Question: My users want a way to do mass uploads/edits to our products database, almost as if they were using excel, where they can copy and paste in a spreadsheet. Although this makes me cringe to think about, I am not the boss so it is what it is. I am just going to dump everything to a datagrid view and let them edit it there (ugh). There are many things though that require specific values (ie Size) and I do not want them to enter in XL, XLarge, X-Large, xlarge when they should all be XLarge for example. So I need combo boxes. Easy enough, but they also want to be able to select what columns are going to be displayed, so it isn't a static table that I can just specify column types. I've managed to dynamically make the appropriate columns combobox columns and fill them with data. I fill them like so:
'''
for (int y = 0; y < table.Rows.Count; y++)
{
viewMassEdit.Rows.Add();
for (int x = 0; x < table.Columns.Count; x++)
viewMassEdit.Rows[y].Cells[x].Value = table.Rows[y][x].ToString();
}
'''
All of the data fills correctly. No exceptions. Here's where the problem comes in. This creates a large table, and when I begin to scroll around, vertically or horizontally, these unhandled error messages periodically pop up:

What the crap is it talking about? It accepted the value fine when I put it there, how is it a problem now when I am navigating through the table? Furthermore, where would I go to handle this error?
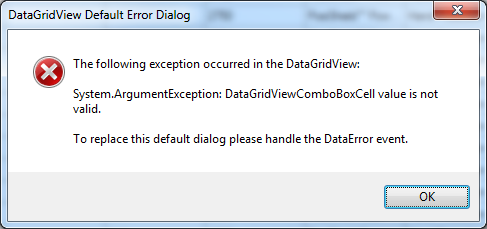
Answer: Well, to "handle" the error - add a handler to the event <URL>:
'''
void InitializeComponent() {
// ... //
this.DataGridView.DataError += this.DataGridView_DataError;
}
void DataGridView_DataError(object sender, DataGridViewDataErrorEventArgs e) {
e.ThrowException = false;
}
'''
You probably want to debug that <URL>, and see what the exception, etc. is so that you can prevent it from firing in the first place.